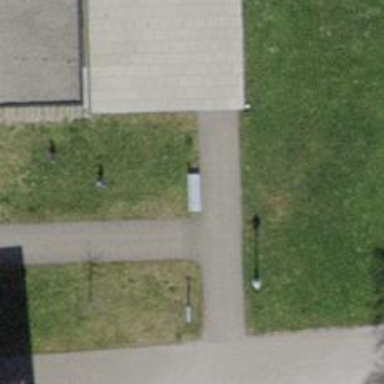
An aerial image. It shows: Bench for seating.